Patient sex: M
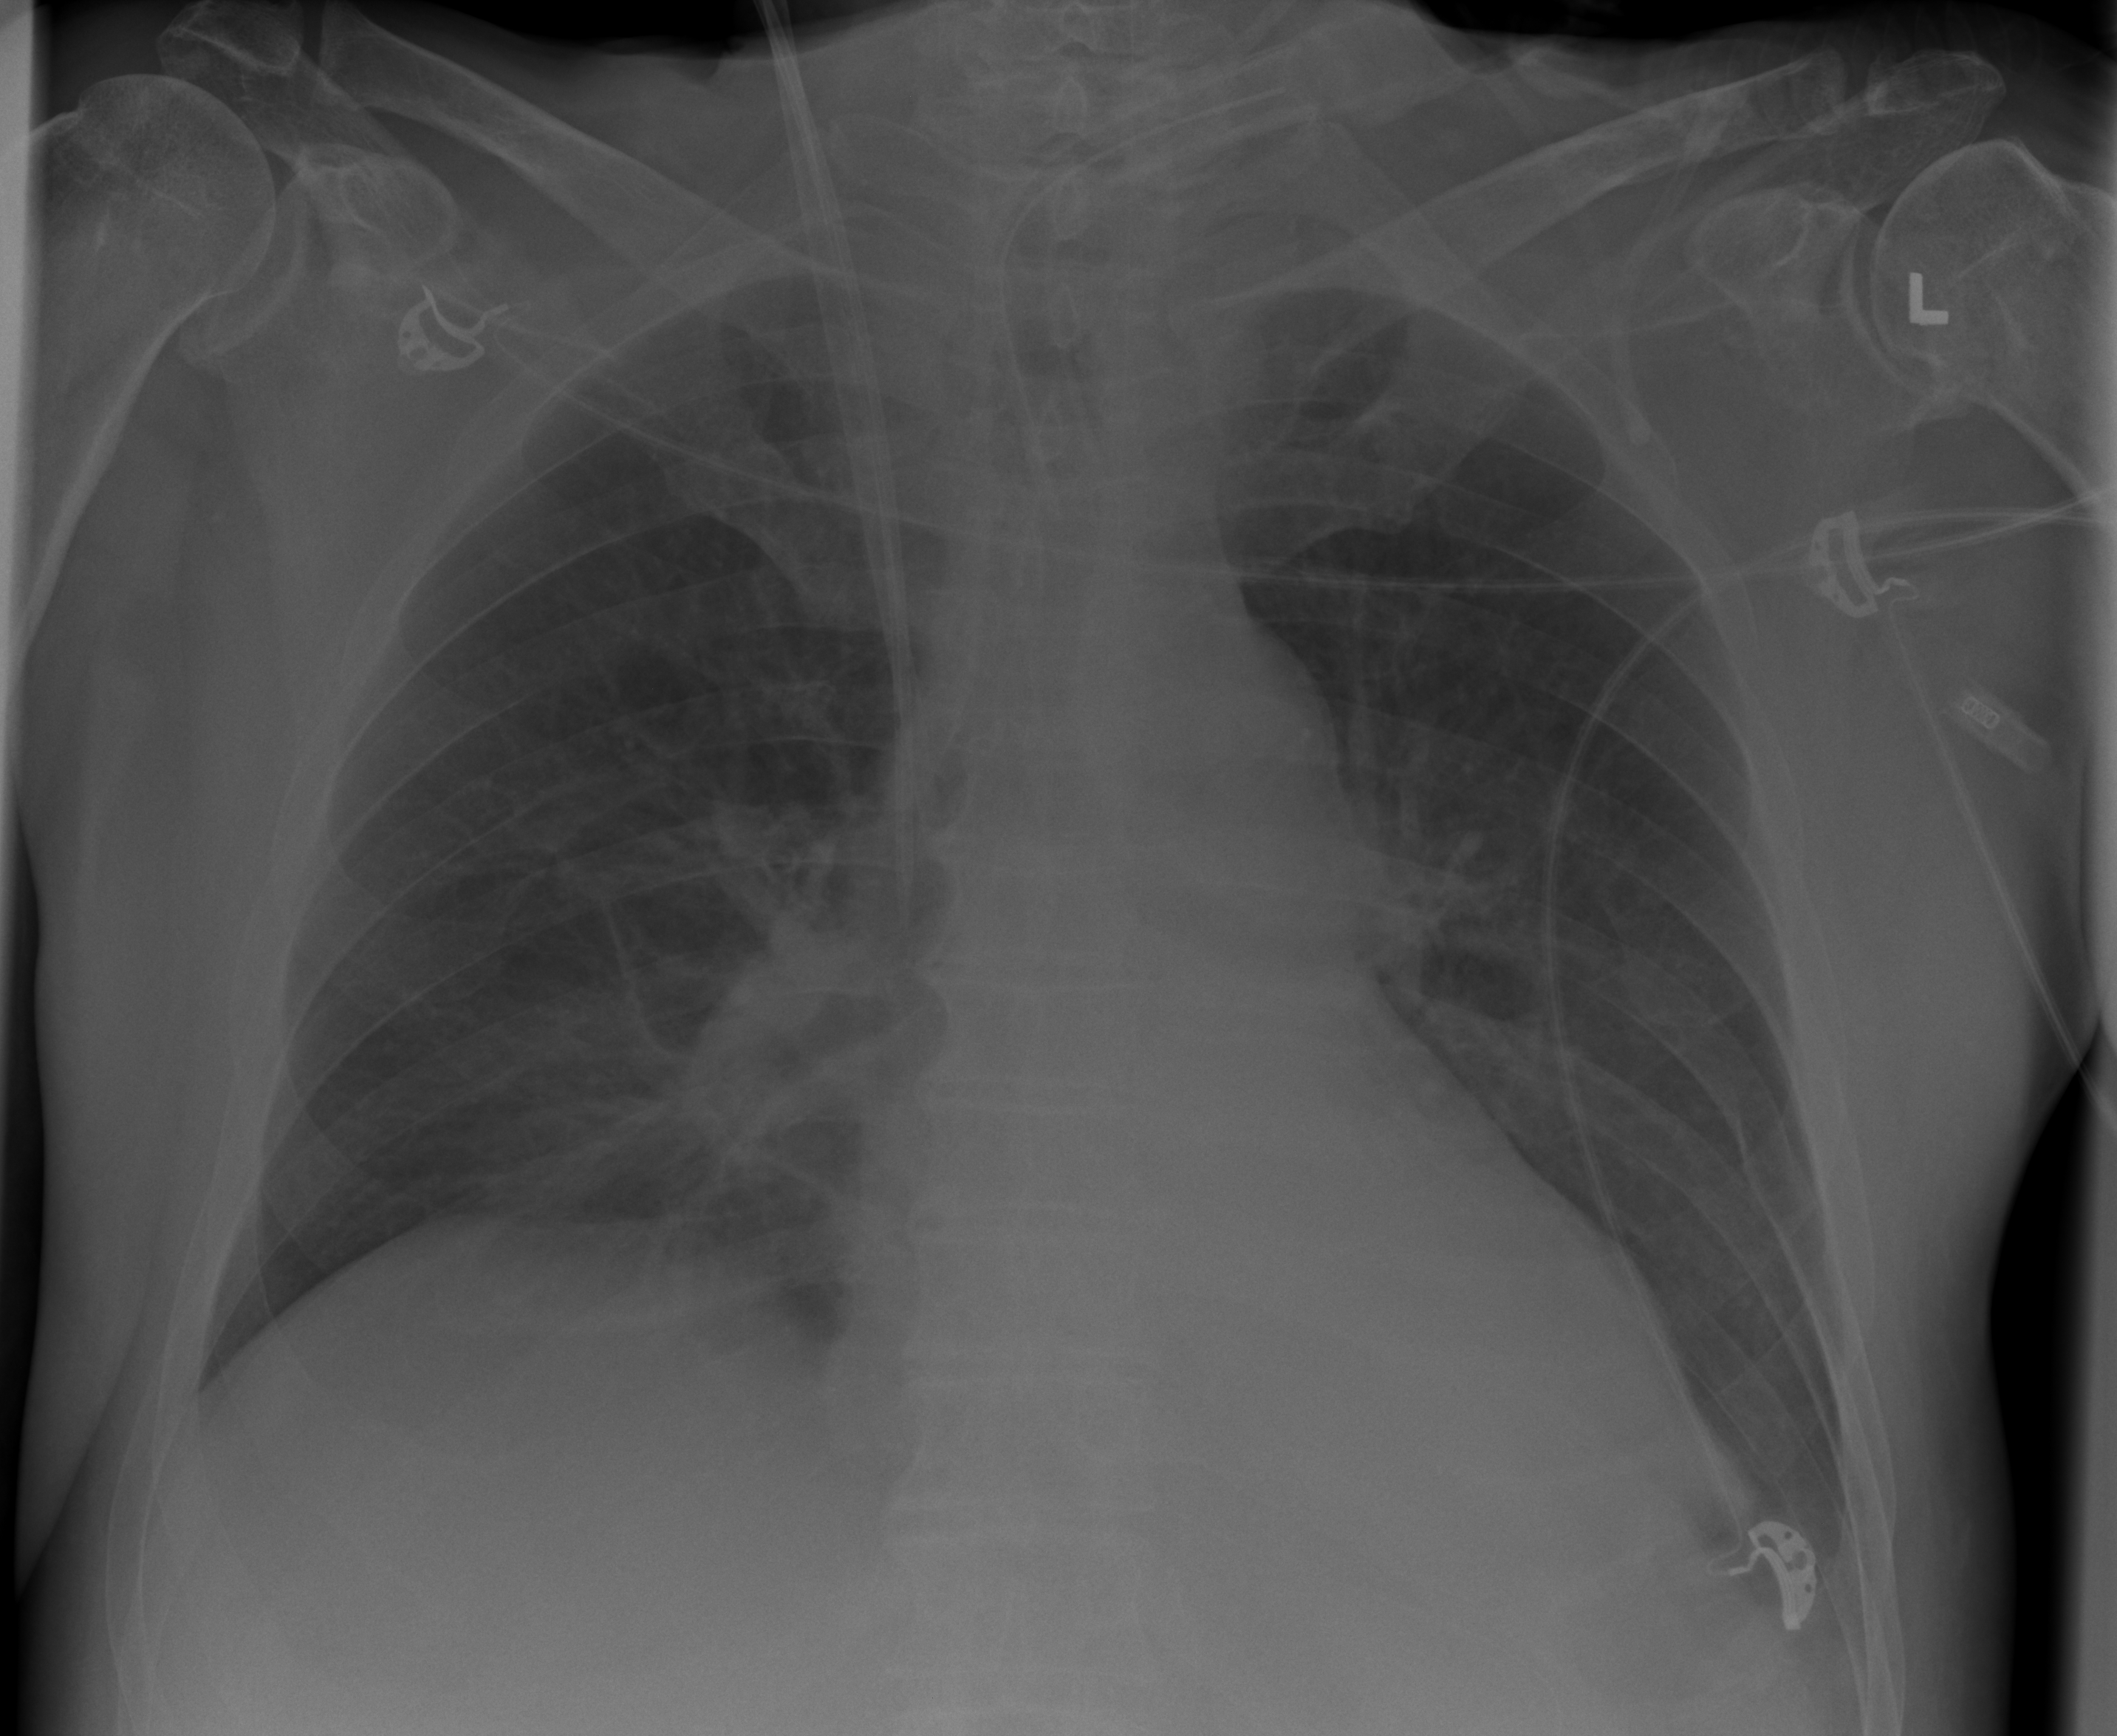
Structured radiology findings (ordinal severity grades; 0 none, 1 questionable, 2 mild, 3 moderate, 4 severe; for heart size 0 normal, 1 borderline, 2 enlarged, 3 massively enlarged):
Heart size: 2
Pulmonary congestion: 3
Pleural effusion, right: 0
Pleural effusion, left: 1
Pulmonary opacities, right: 2
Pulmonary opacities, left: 0
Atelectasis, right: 2
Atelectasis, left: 2